The image is a wavelet scalogram (time versus scale/frequency) of a rolling-element bearing's vibration signal. Based on the visible evidence, which condition applies: normal, inner_race, outer_race, ball?
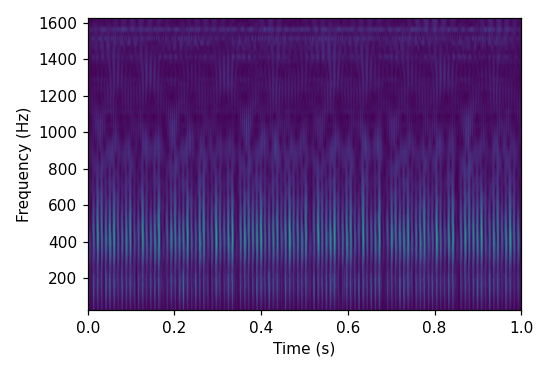
Answer: outer_race